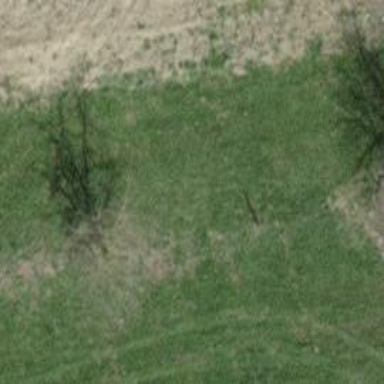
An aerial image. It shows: Single tag "natural: tree."